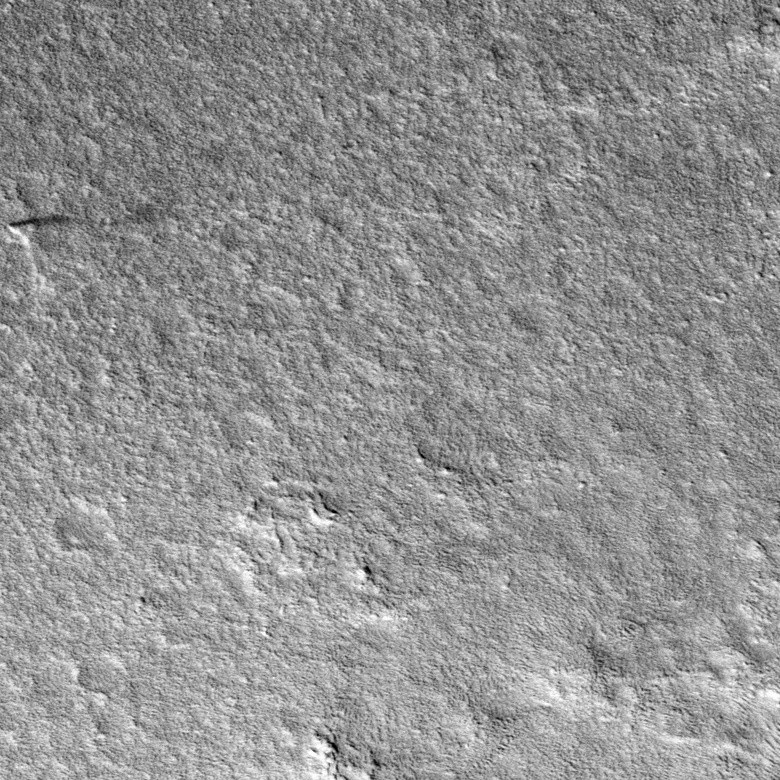
Label: dustdevil